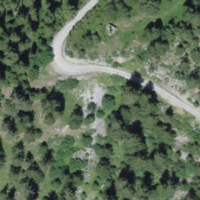
EUNIS habitat code: 43
Species observed at this site:
Sorbus aucuparia